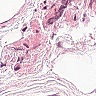
Metastatic tissue present: no